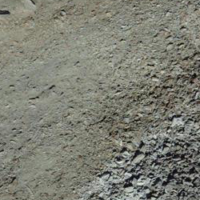
EUNIS habitat code: 48
Species observed at this site:
Prunella collaris